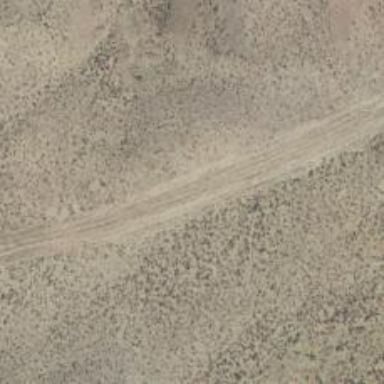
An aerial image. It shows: Service road.